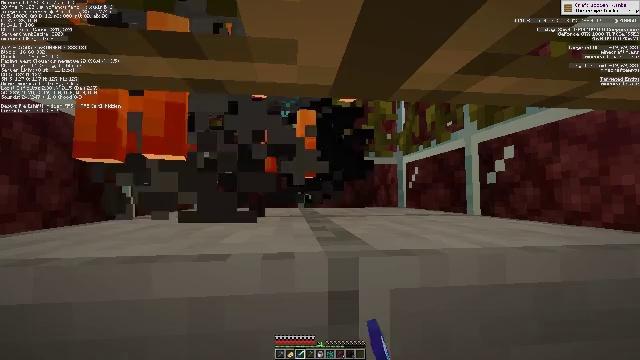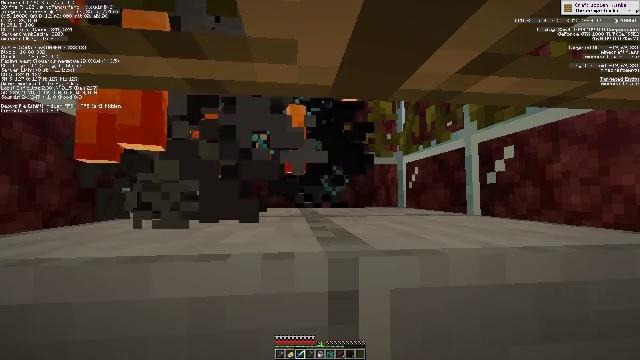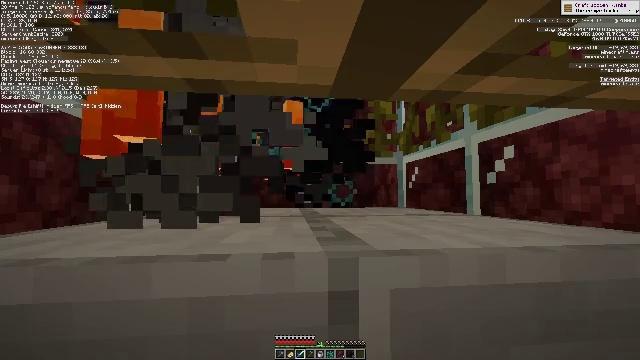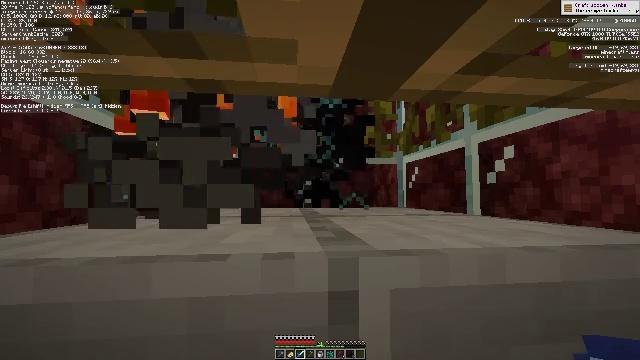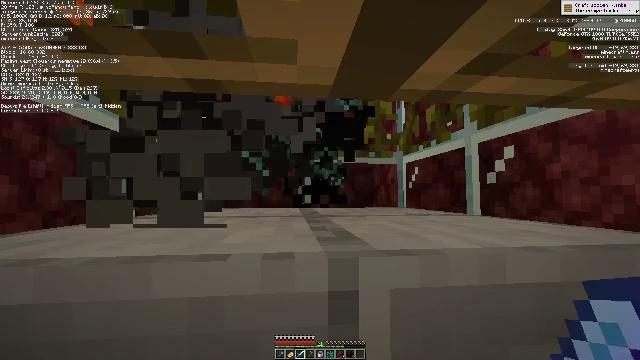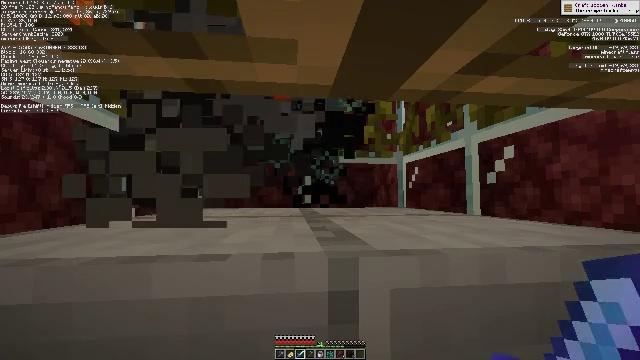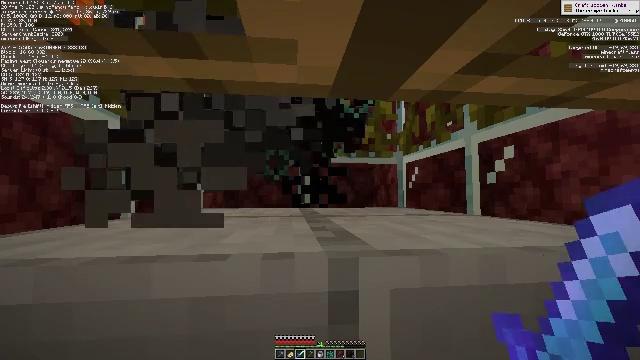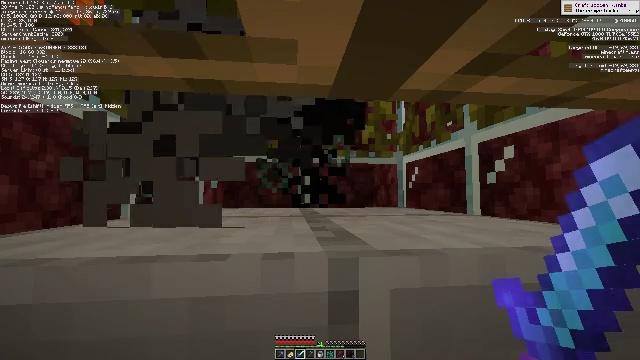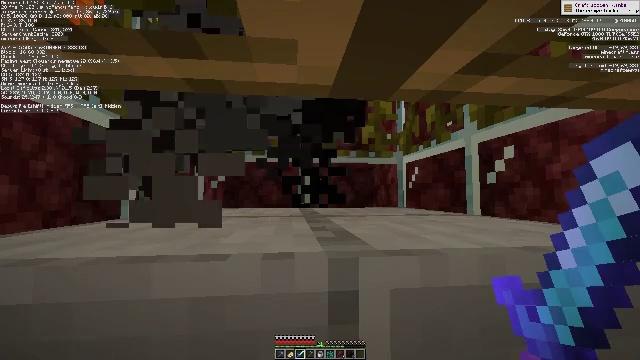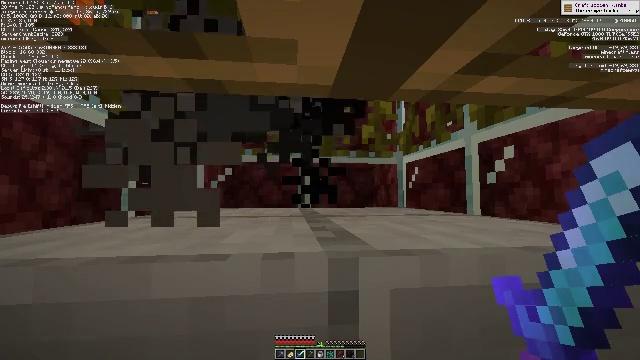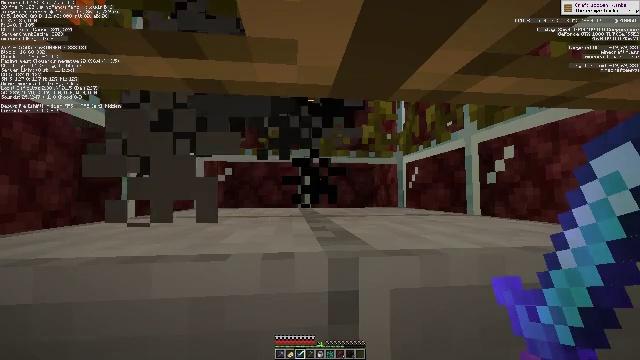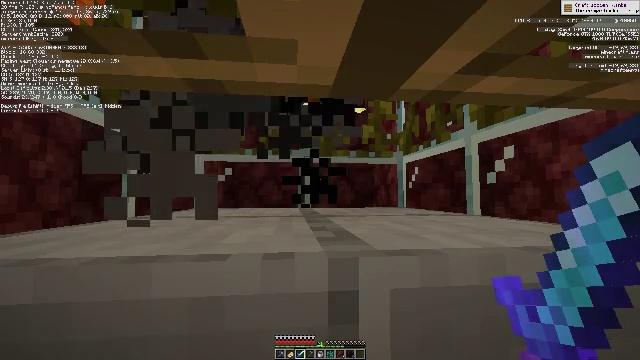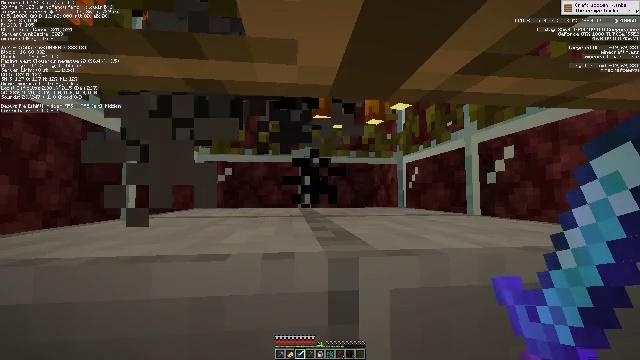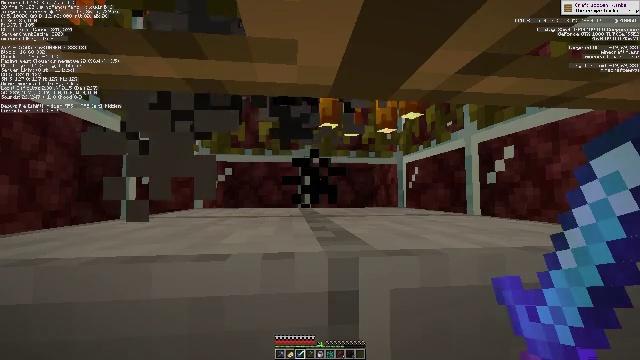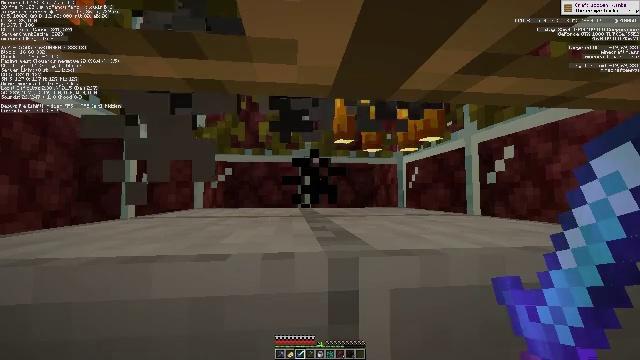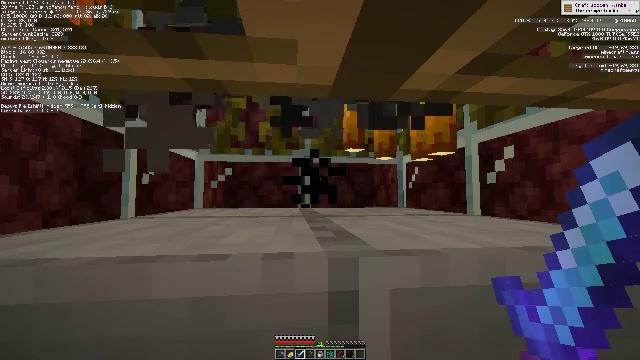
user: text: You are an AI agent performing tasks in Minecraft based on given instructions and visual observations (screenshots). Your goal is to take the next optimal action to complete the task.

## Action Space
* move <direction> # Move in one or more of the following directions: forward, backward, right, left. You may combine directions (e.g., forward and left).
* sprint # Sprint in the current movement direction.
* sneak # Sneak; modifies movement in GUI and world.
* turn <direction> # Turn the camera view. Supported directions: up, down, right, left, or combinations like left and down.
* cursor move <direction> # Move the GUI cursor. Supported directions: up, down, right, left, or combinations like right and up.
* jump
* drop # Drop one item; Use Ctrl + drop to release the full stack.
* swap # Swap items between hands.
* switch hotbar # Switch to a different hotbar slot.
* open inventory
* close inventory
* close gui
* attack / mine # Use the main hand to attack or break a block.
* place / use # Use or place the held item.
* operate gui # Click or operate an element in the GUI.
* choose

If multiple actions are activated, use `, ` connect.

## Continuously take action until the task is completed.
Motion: motion action
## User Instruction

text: Combat the blaze.
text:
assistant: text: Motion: no_op
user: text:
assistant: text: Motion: no_op
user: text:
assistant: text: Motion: no_op
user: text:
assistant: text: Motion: no_op
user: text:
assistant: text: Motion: no_op
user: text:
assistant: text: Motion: no_op
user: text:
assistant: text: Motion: no_op
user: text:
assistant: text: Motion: no_op
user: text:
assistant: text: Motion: no_op
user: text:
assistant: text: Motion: no_op
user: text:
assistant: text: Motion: no_op
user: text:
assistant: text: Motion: no_op
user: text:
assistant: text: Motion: no_op
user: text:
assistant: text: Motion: no_op
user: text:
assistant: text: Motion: no_op
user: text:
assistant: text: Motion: no_op
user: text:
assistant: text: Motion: no_op
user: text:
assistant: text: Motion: no_op
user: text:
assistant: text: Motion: no_op
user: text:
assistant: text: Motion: no_op
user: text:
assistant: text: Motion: attack / mine
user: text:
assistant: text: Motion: attack / mine
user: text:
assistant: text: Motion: attack / mine
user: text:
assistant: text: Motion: attack / mine
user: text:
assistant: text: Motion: no_op
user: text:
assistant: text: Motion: no_op
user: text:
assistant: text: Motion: no_op
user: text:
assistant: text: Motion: turn right
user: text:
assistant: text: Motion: turn right and up
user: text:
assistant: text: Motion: turn right